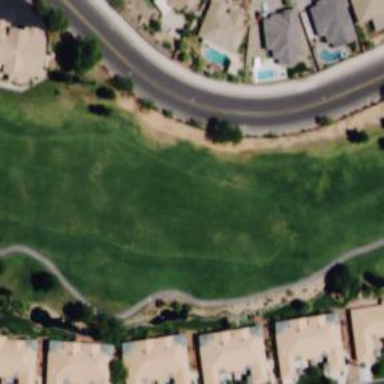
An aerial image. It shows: Grassy golf fairway.